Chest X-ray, AP view. Patient: 56 years old, sex F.
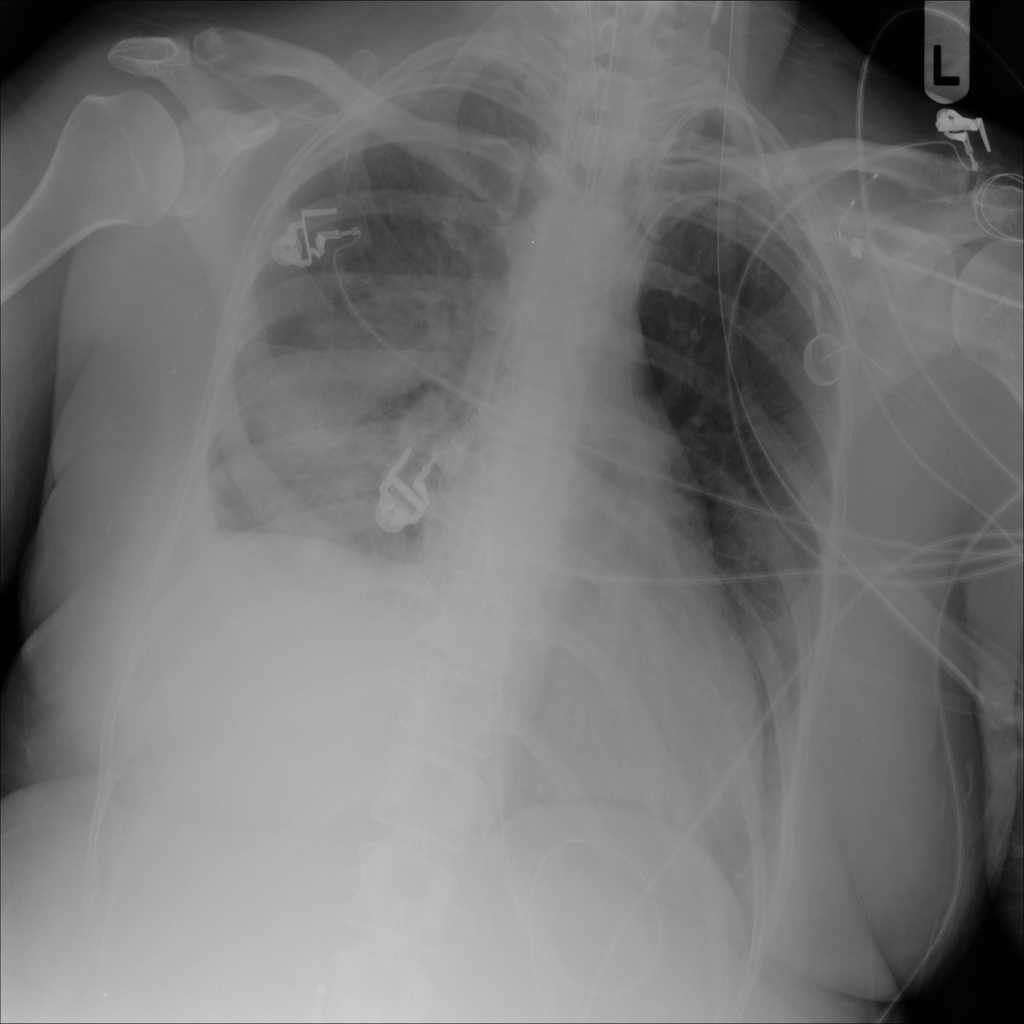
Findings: No Finding